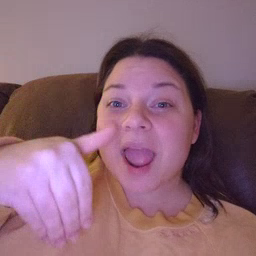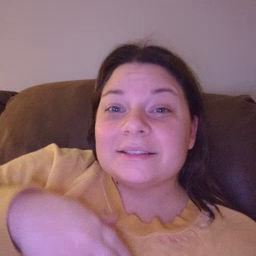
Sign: night